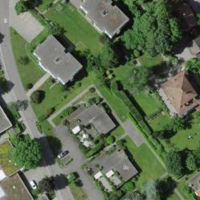
EUNIS habitat code: 55
Species observed at this site:
Ficus carica